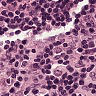
Metastatic tissue present: no